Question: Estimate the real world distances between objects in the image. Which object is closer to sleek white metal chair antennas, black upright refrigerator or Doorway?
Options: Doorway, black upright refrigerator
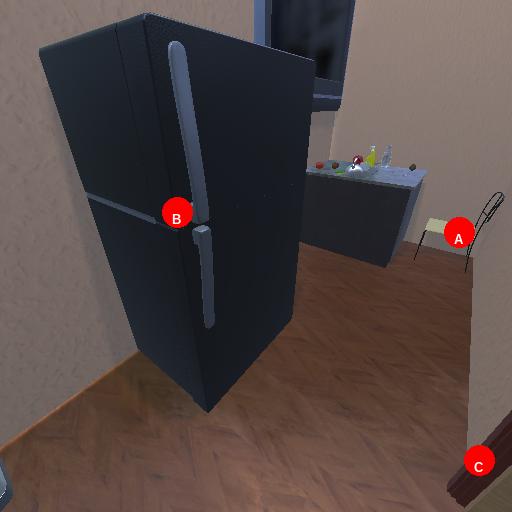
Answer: Doorway